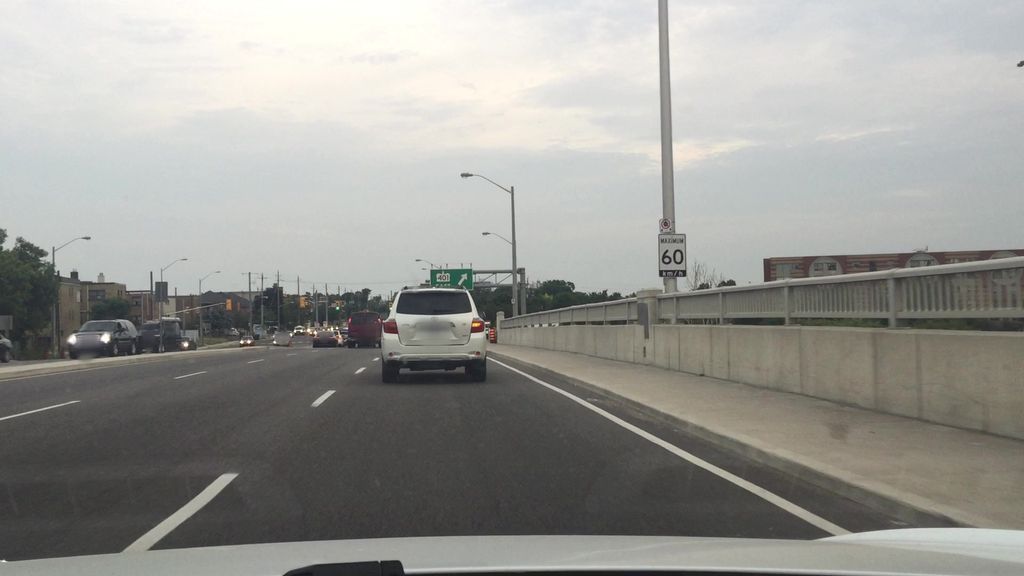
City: toronto